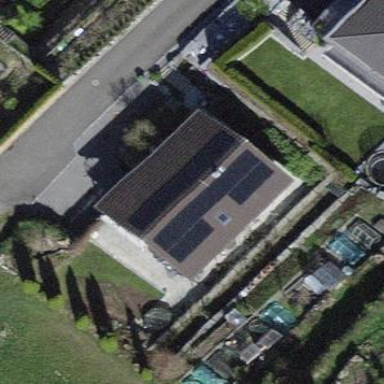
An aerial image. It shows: Solar power generator.